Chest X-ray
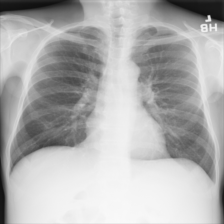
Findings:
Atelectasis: negative
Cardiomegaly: negative
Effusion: negative
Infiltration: negative
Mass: negative
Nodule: negative
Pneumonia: negative
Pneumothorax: negative
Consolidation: negative
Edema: negative
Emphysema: negative
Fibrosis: negative
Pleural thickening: negative
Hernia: negative